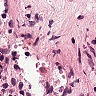
Metastatic tissue present: no